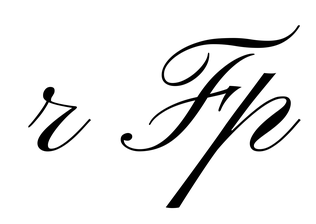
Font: PinyonScript-Regular